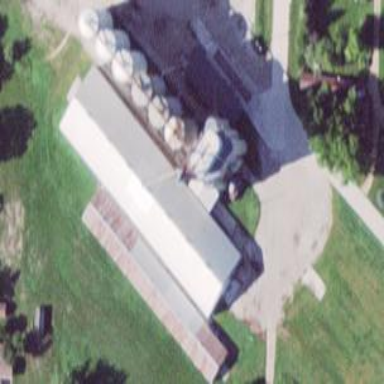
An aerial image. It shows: Farm auxiliary building.